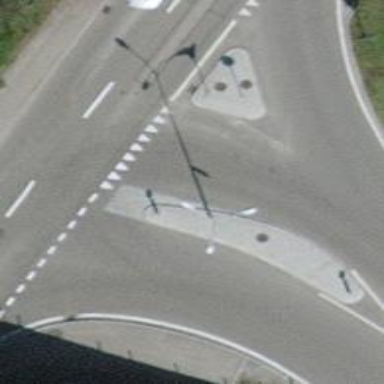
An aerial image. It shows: Asphalt road with primary link designation.